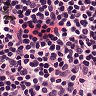
Metastatic tissue present: no